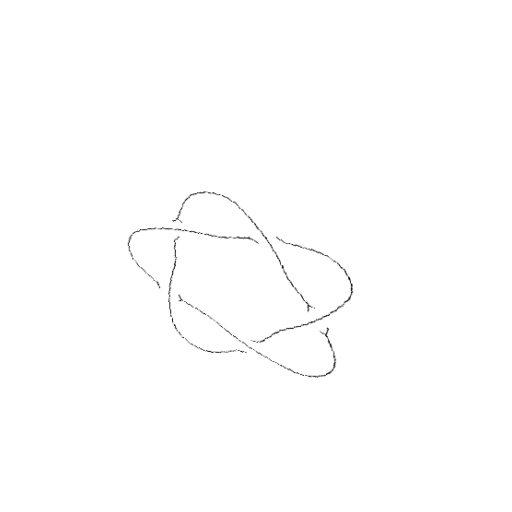
Crossing number: 5